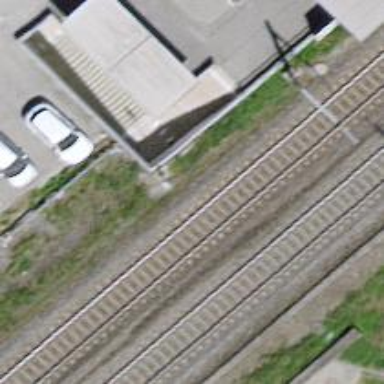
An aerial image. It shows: Railway bridge with electrified tracks and single contact line.